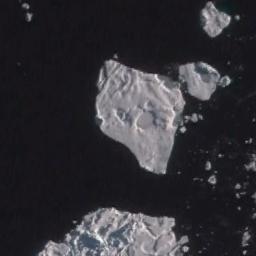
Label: sea_ice